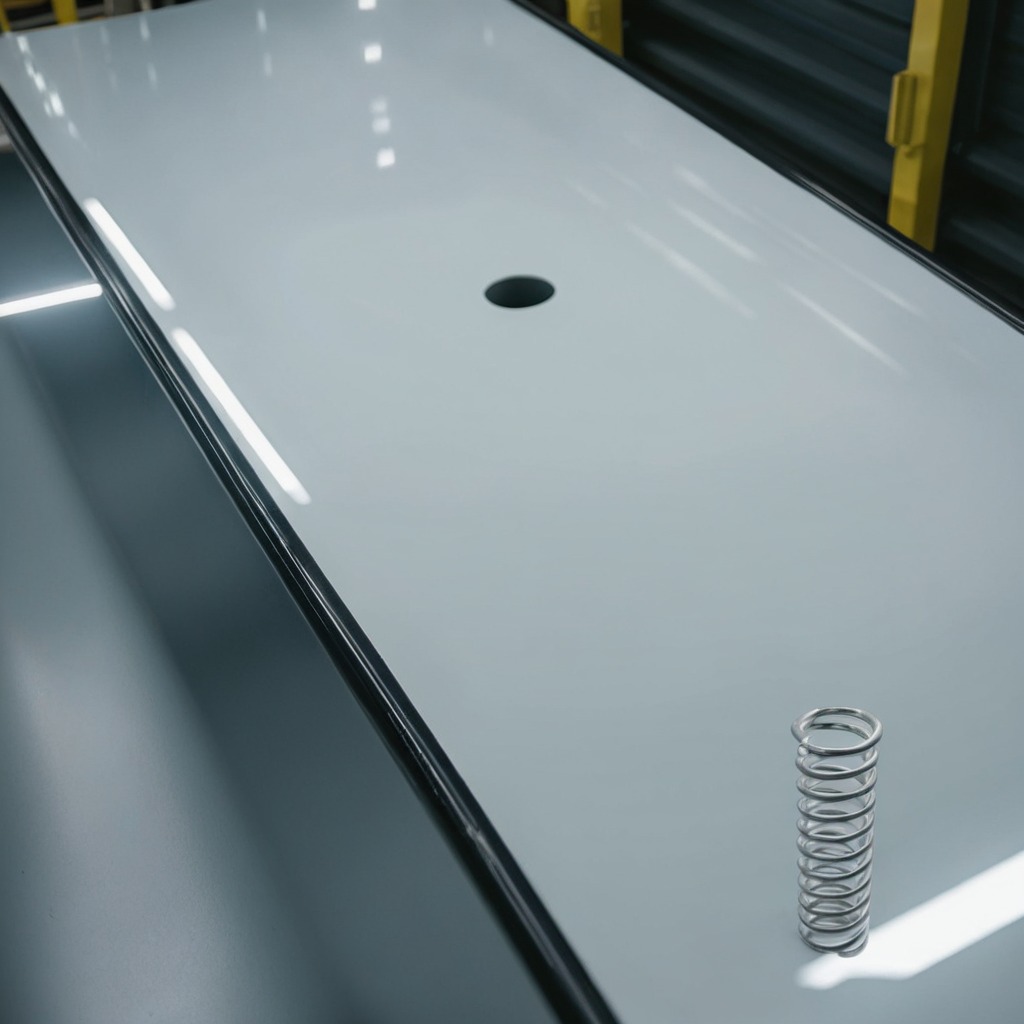
A coiled metal spring lies on the table.